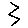
Label: zigzag